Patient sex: M
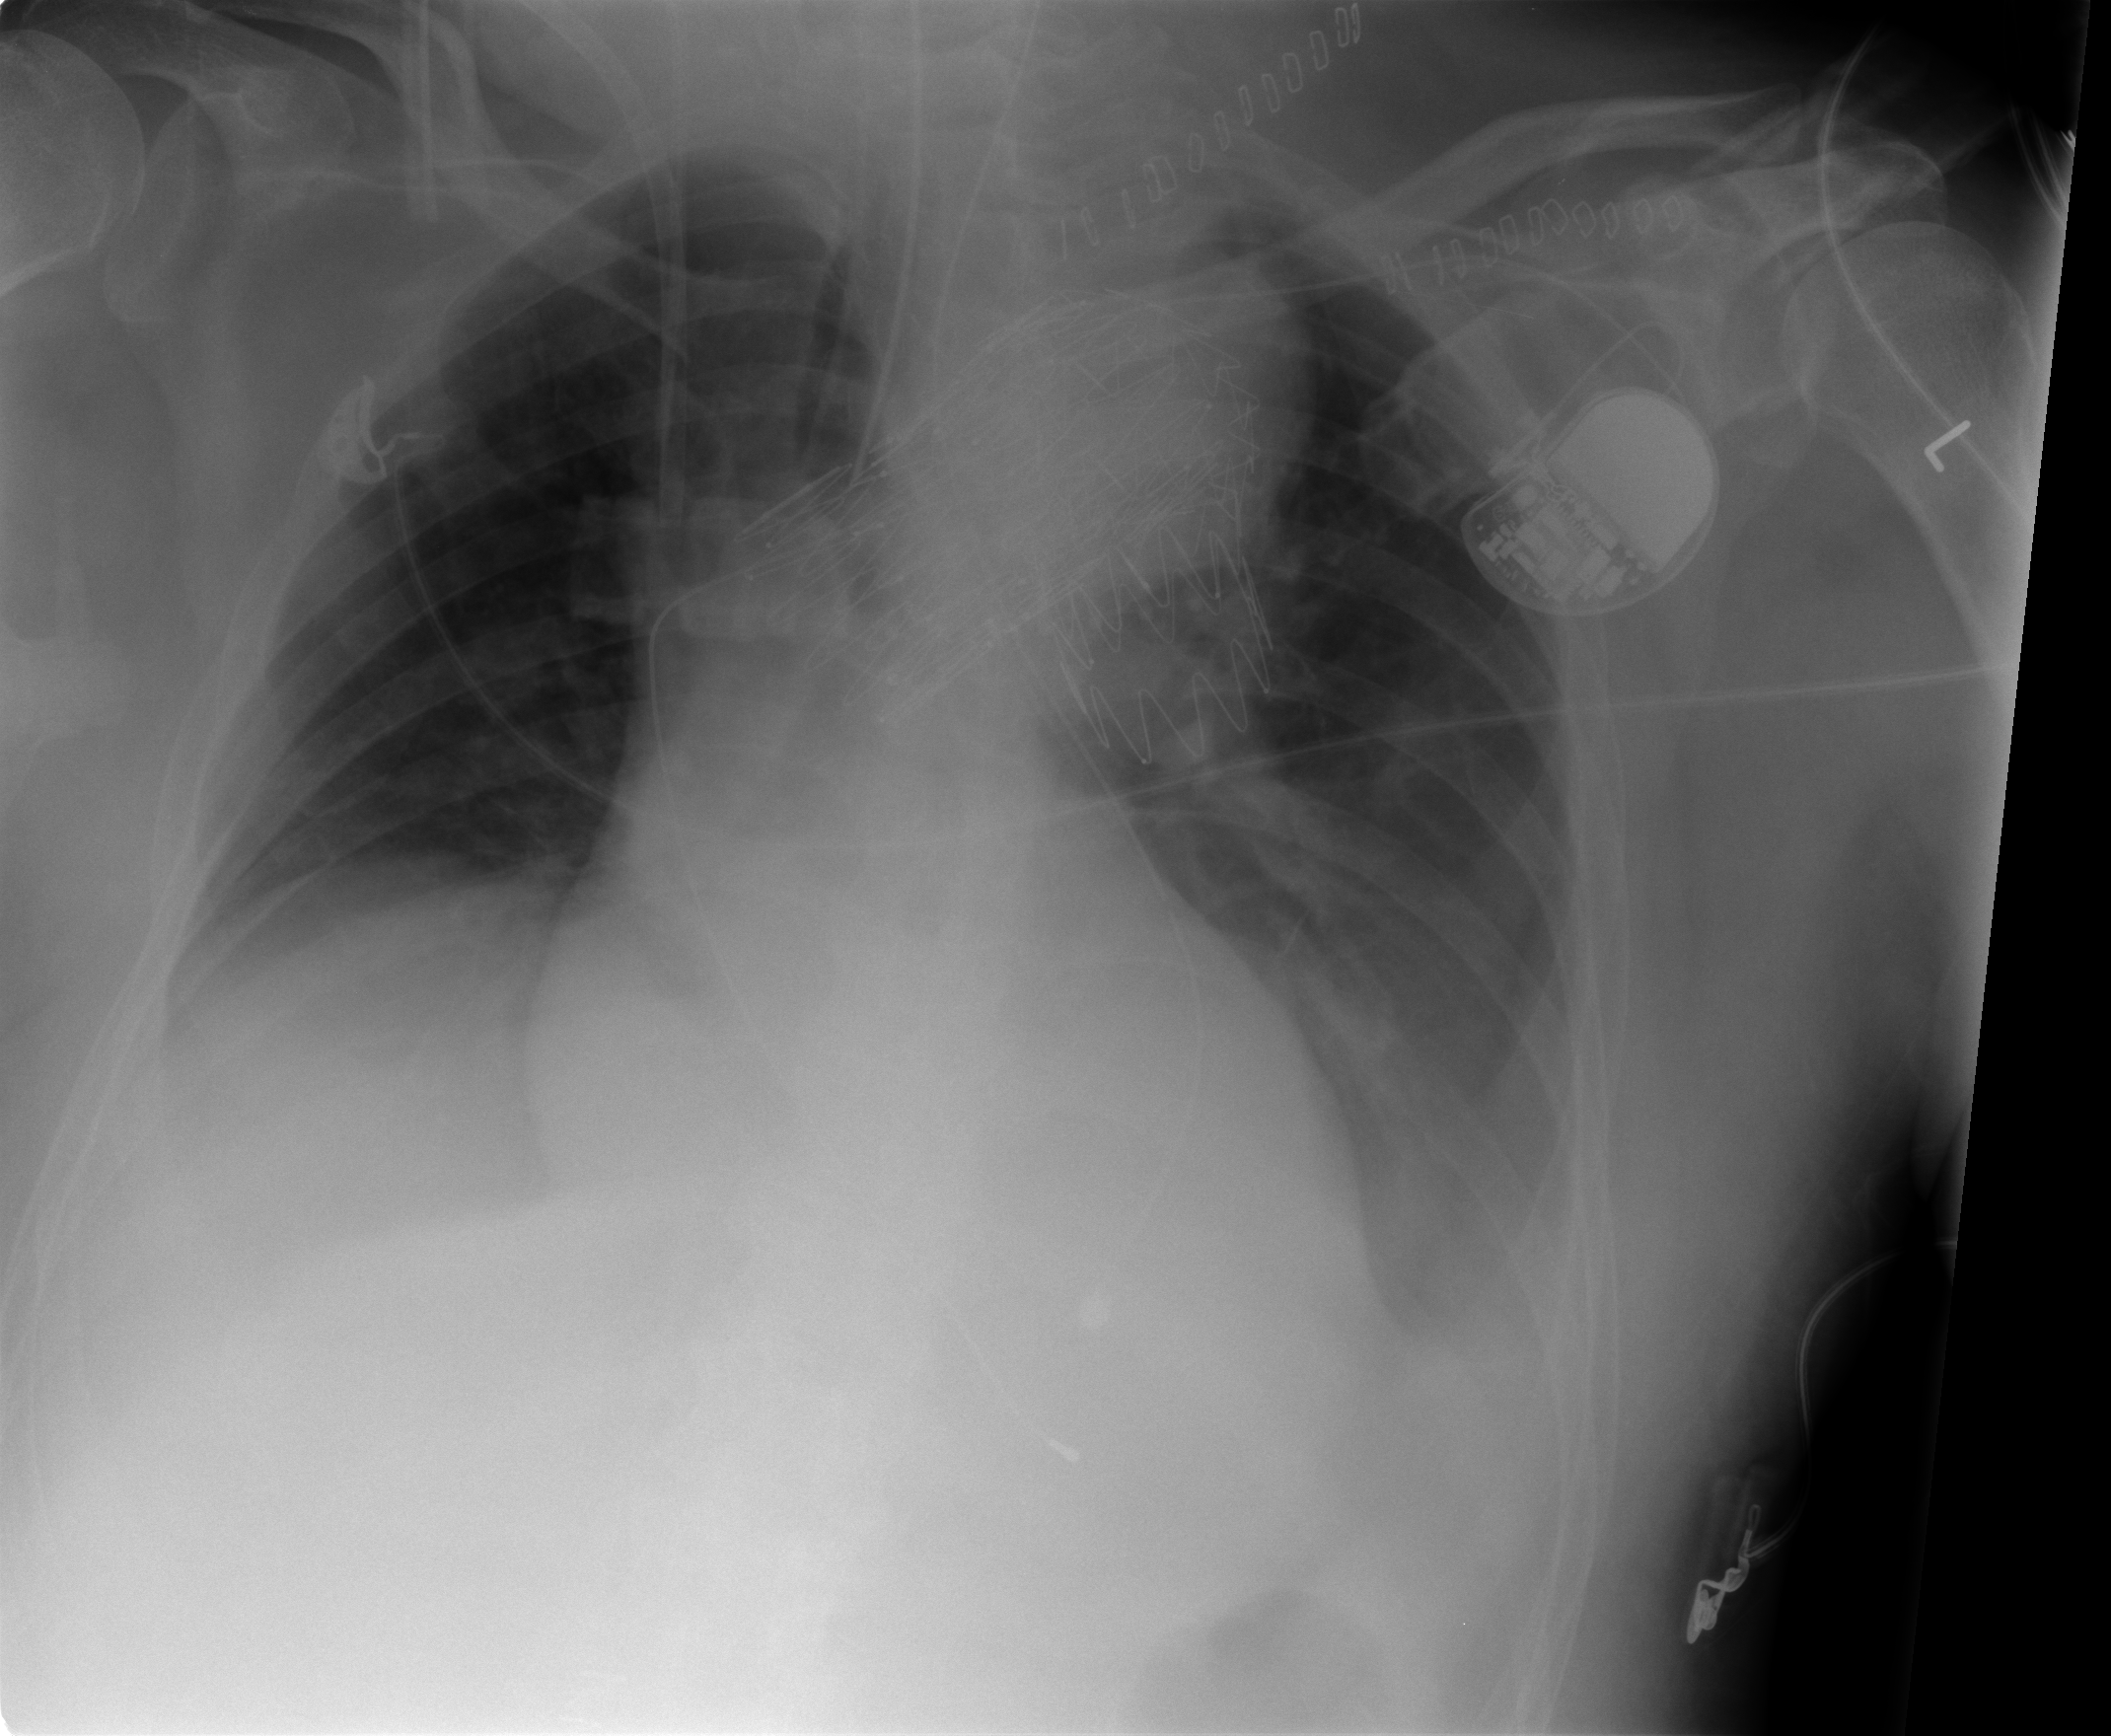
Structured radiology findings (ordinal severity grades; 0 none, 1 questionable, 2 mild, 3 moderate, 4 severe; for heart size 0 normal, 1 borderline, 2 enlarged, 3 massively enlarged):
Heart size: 0
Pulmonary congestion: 2
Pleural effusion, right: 0
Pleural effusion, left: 2
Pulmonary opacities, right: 0
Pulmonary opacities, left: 0
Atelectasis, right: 2
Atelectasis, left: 2